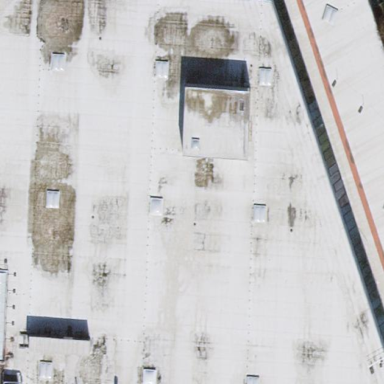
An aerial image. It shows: Industrial building.